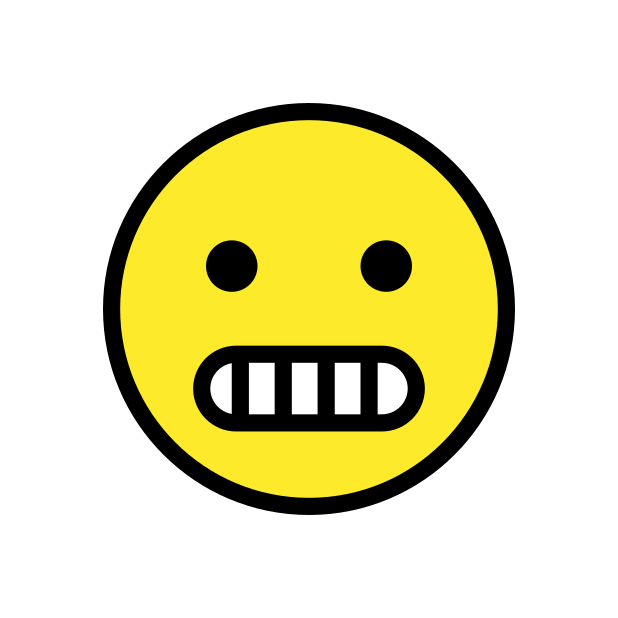
grimacing face